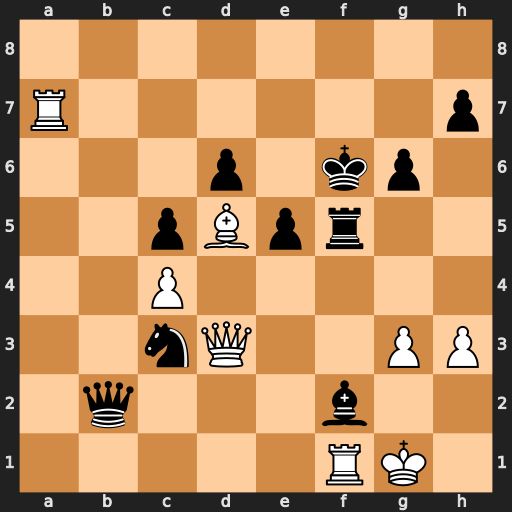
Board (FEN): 8/R6p/3p1kp1/2pBpr2/2P5/2nQ2PP/1q3b2/5RK1
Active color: w
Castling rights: -
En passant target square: -
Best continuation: Kh1 Nxd5 Qxd5 Qe2 Rf7+ Kg5 Rxf5+